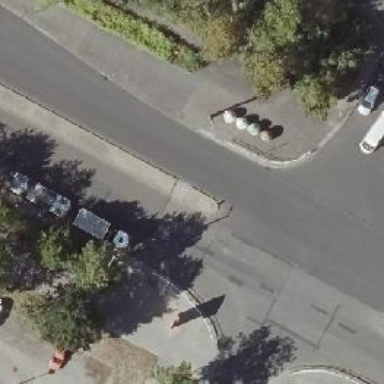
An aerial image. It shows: Asphalt footway with uncontrolled crossing. There is island at the crossing.